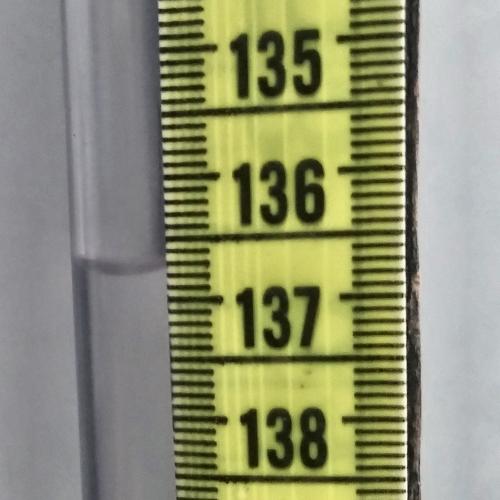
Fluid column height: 136.7 cm